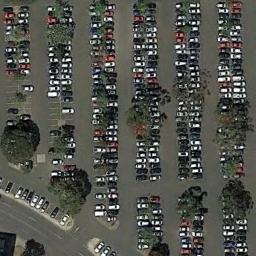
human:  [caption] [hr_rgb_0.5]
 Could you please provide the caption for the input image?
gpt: The parking lot has lots of cars arranged neatly in lines and some trees are among cars .

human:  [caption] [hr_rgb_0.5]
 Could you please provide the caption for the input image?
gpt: There are a dozen cars in the parking lot .

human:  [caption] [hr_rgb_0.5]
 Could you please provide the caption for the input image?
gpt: The parking lot is full of cars next to some trees .

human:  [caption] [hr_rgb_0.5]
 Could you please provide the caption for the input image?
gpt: There are many different colors and styles of cars in the parking lot .

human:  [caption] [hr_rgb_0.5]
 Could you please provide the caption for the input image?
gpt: There are some green trees and many cars on the parking lot .